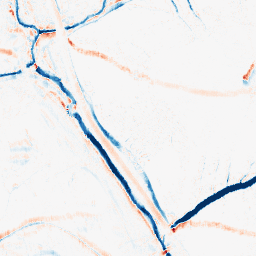
Category: morphological
Decomposition family: morphological_ellipse
Decomposition parameters: operation: average
width: 10
height: 5
Upsampling method: sinc_hamming
Upsampling parameters: scale: 2
kernel_size: 16
Upsampling scale: 2